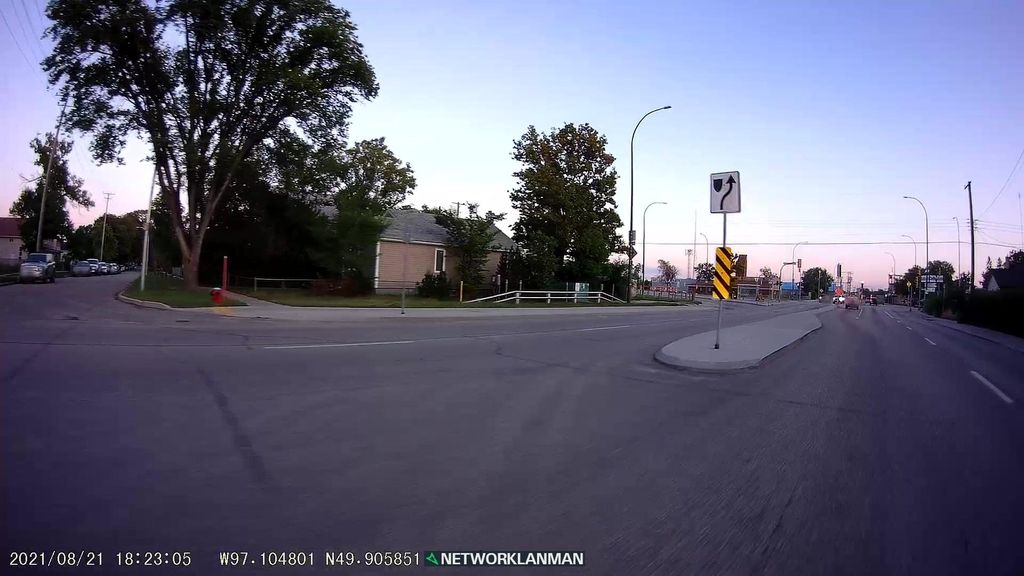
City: winnipeg